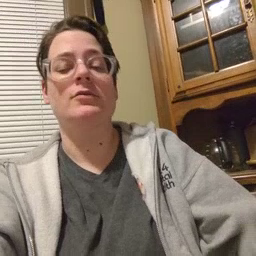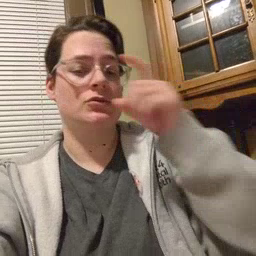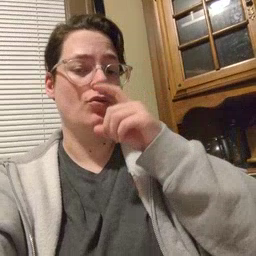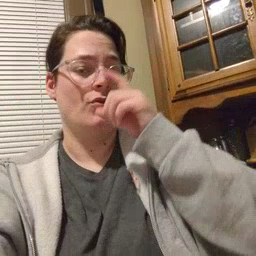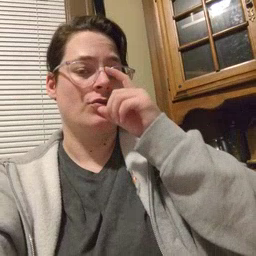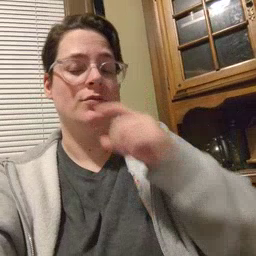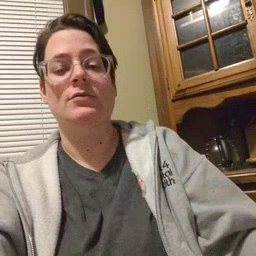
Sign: doll